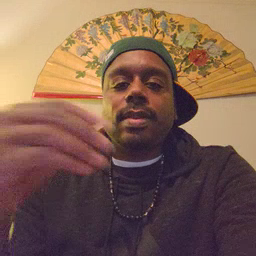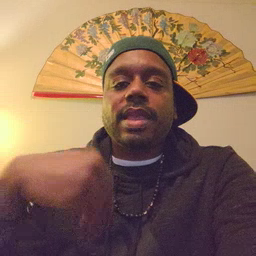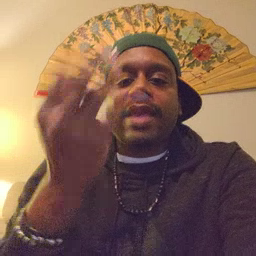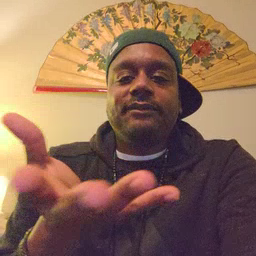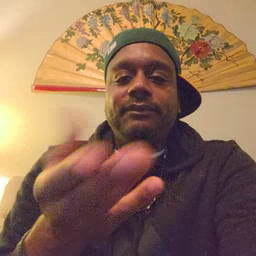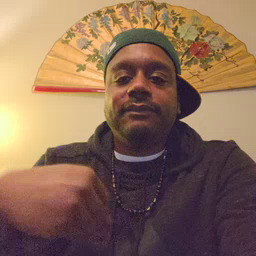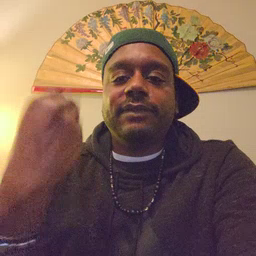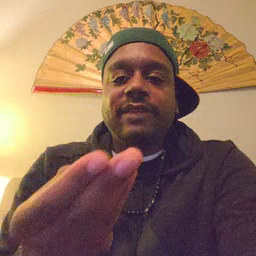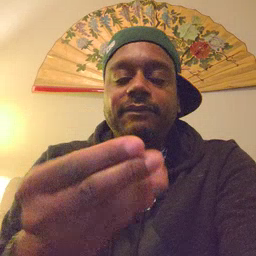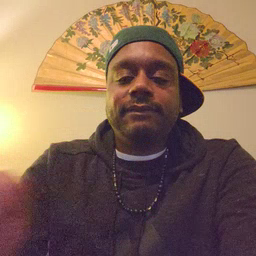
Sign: give